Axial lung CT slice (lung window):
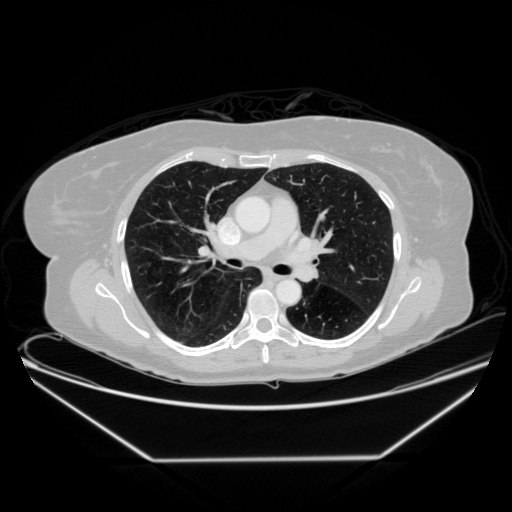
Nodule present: no